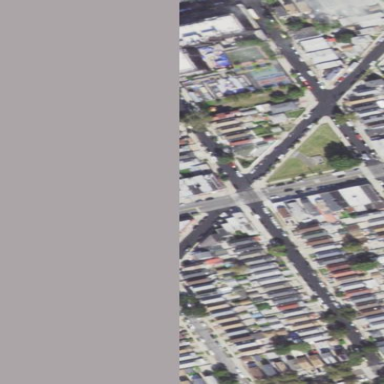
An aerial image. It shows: Sidewalk.